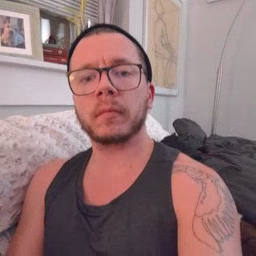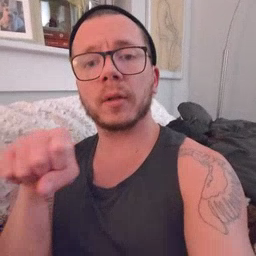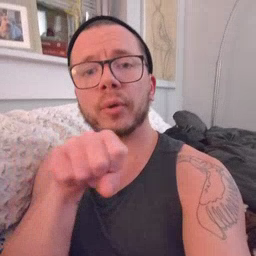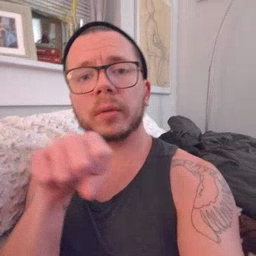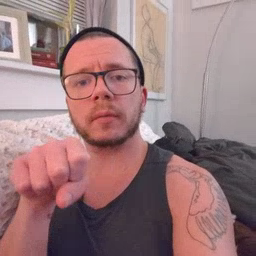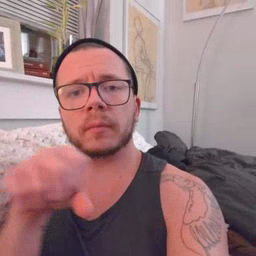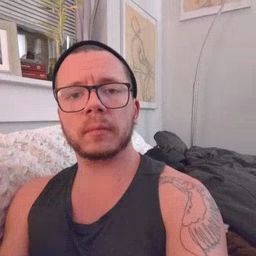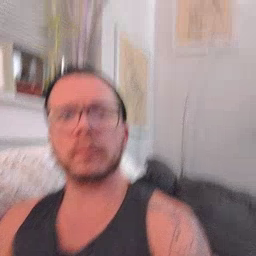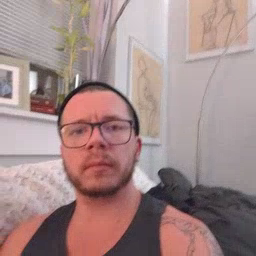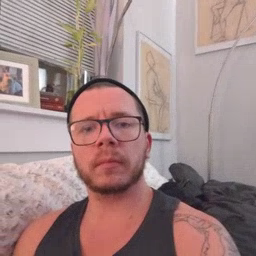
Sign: shoe